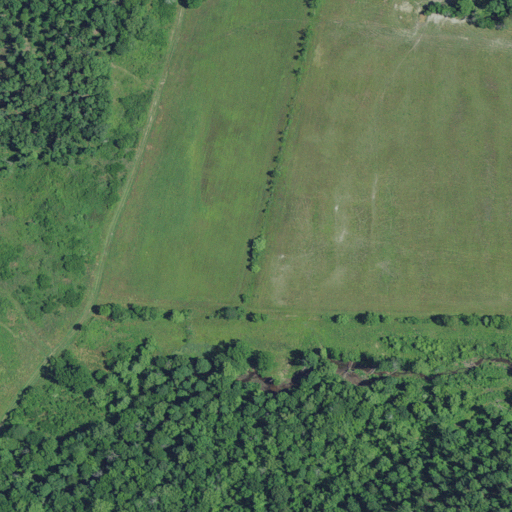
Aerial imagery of valley in Missouri named Bonanza Hollow containing pasture, woody wetlands, deciduous forest, and open development